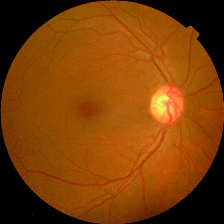
Diabetic retinopathy grade: No DR